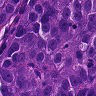
Metastatic tissue present: yes